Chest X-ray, AP view. Patient: 77 years old, sex M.
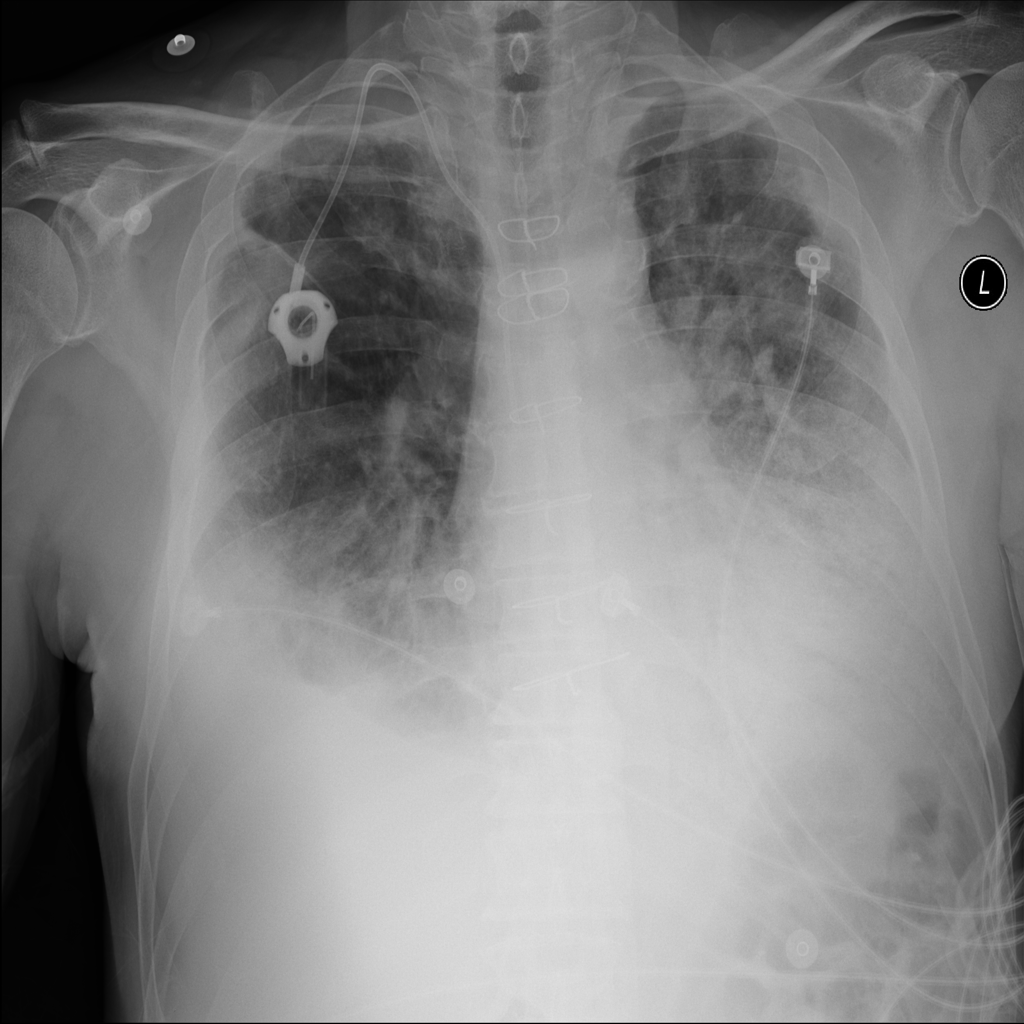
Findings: Effusion, Infiltration